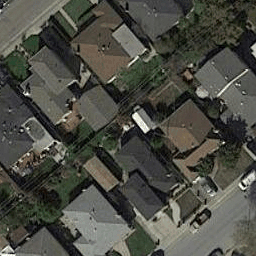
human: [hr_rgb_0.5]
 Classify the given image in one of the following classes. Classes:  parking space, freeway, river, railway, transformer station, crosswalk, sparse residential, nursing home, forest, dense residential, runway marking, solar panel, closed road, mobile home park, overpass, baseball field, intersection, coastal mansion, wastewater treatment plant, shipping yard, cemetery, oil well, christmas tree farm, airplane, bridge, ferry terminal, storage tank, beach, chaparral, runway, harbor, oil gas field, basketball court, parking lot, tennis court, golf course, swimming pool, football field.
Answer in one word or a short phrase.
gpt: dense residential